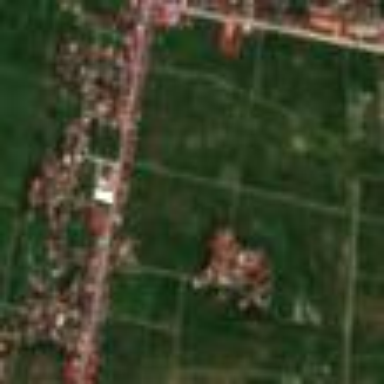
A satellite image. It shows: Residential area located within village.